Interaction volume radius: 5 \u00c5
Interaction volume height: 10 \u00c5
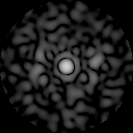
Disorder parameter: 0.8542